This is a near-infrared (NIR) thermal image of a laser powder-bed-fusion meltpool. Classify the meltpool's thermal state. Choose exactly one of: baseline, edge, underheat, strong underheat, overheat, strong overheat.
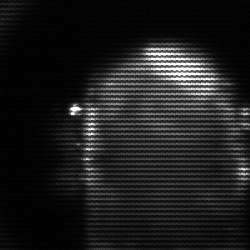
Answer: baseline